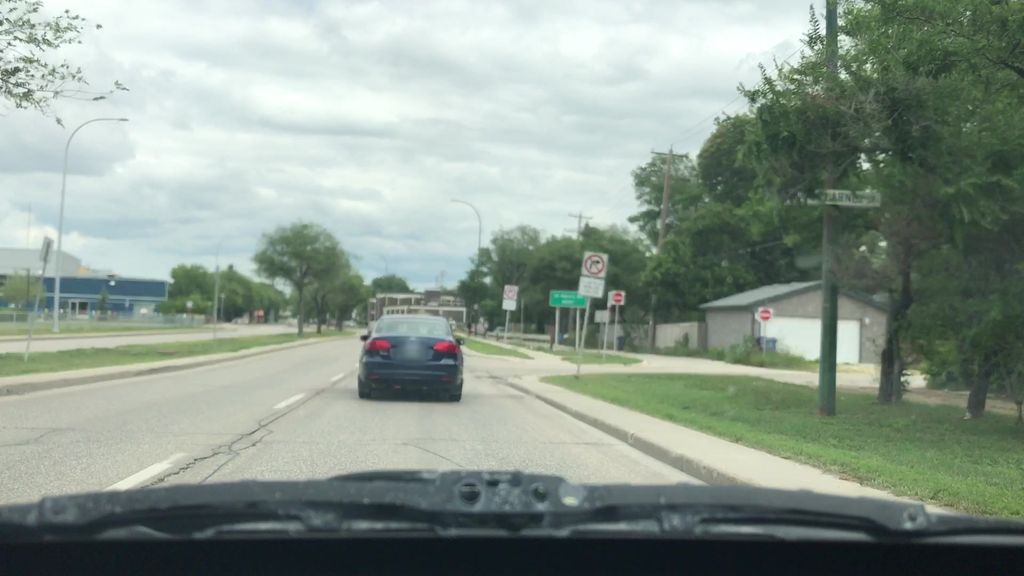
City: winnipeg